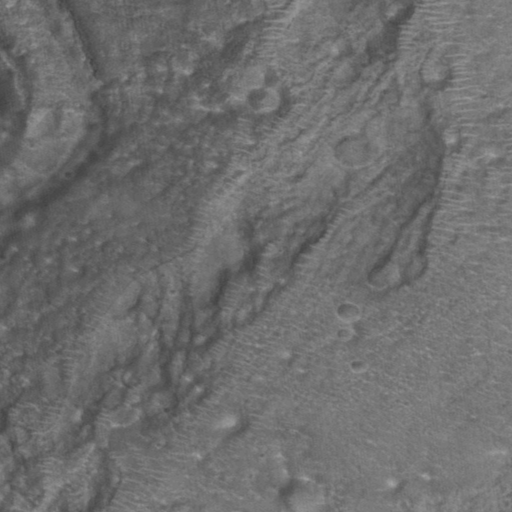
Classes present: Background